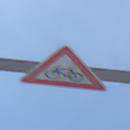
Verkehrszeichen: RadverkehrRechts
Umgebung: Outdoor, Nature
Tageszeit: MorningAfternoon
Wetter: PartlyCloudy
Licht: Natural
Jahreszeit: NotSpecified
Kontrast: HighContrast